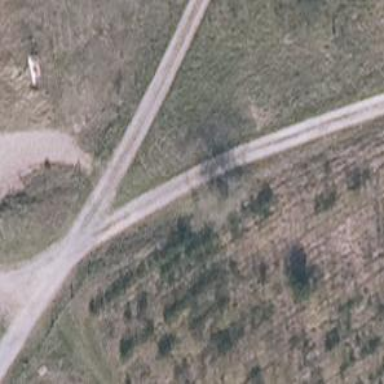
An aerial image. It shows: Abandoned railway track with ground surface (grade 4). It is historic railway.